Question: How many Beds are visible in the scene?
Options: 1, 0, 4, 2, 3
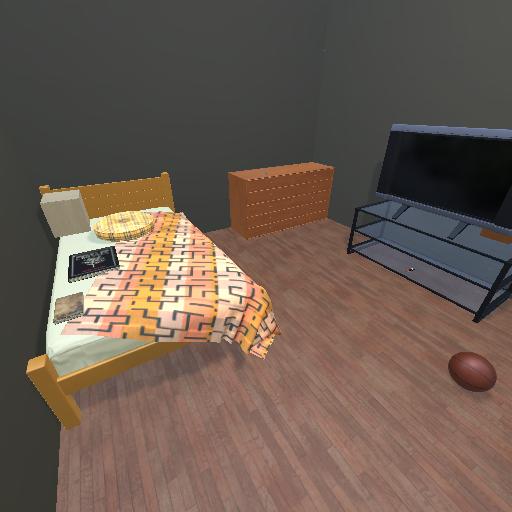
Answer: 1